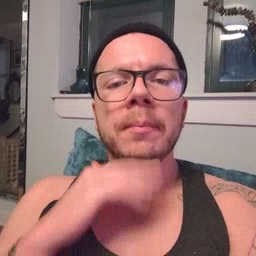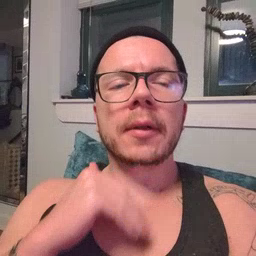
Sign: pig